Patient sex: F
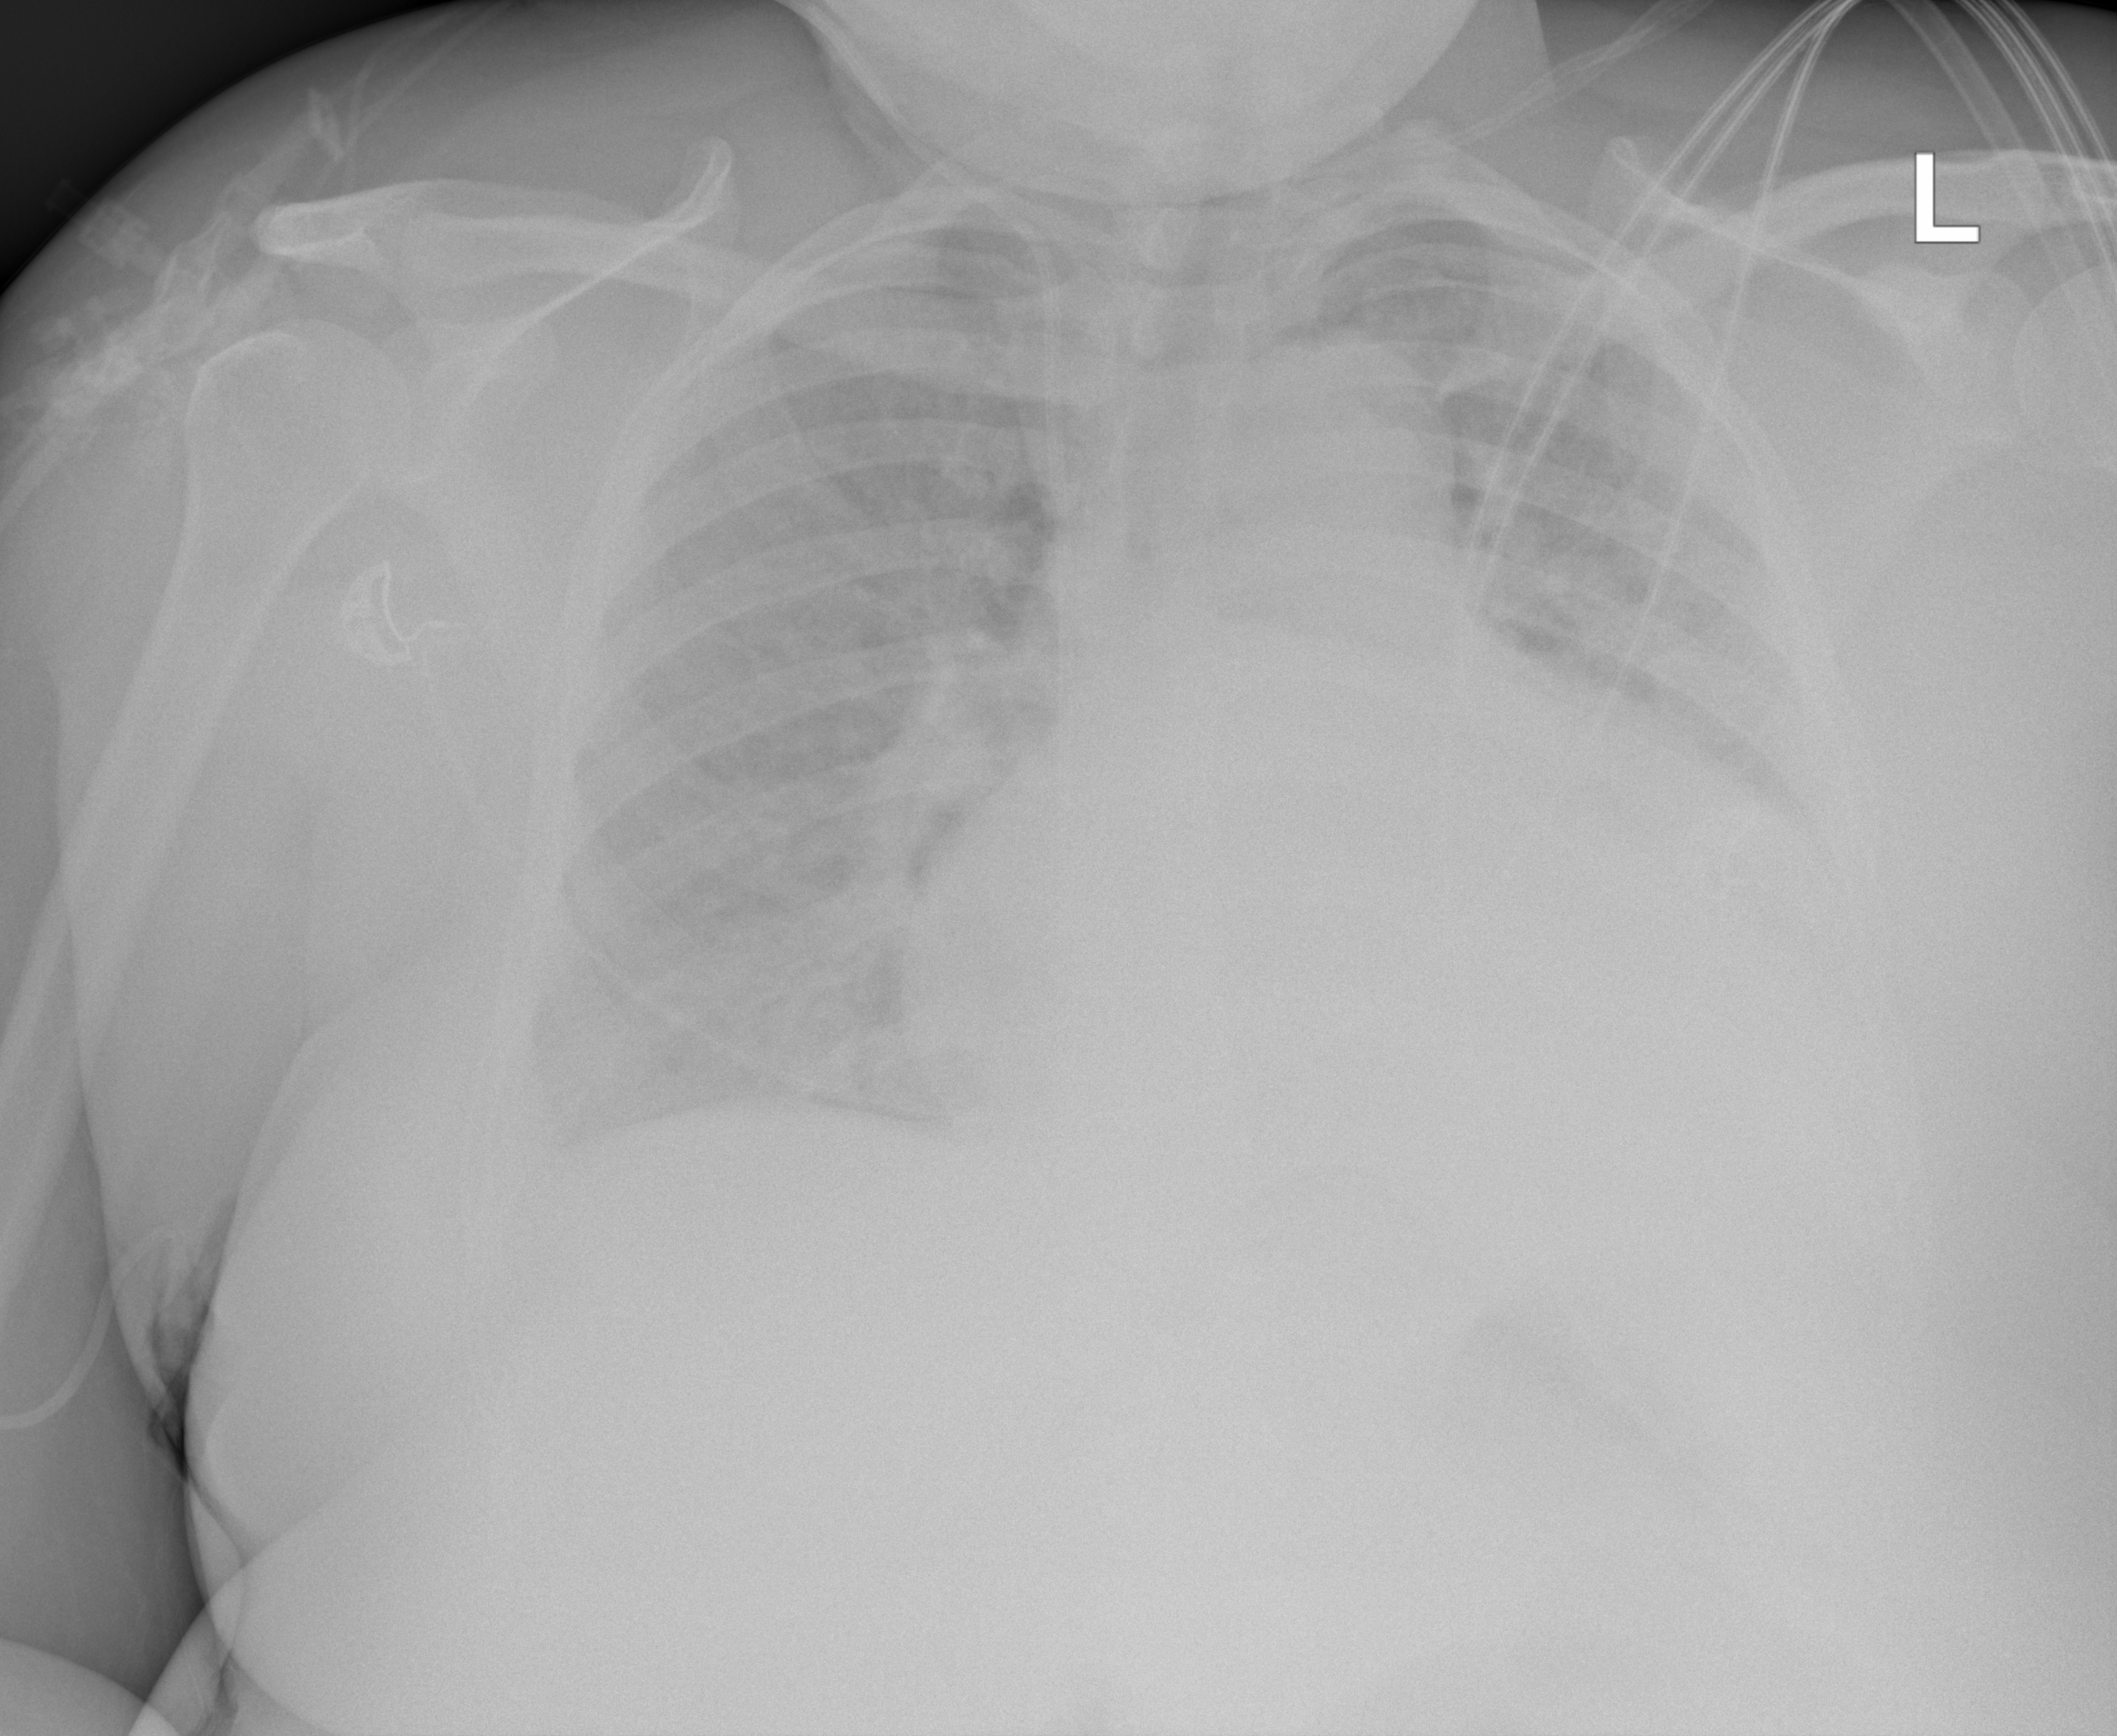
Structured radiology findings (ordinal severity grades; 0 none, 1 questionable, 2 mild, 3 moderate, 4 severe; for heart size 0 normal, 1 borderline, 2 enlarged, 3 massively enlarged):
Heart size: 2
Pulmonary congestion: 3
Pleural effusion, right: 1
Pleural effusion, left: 3
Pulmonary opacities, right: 2
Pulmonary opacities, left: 2
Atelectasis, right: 2
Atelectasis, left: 2